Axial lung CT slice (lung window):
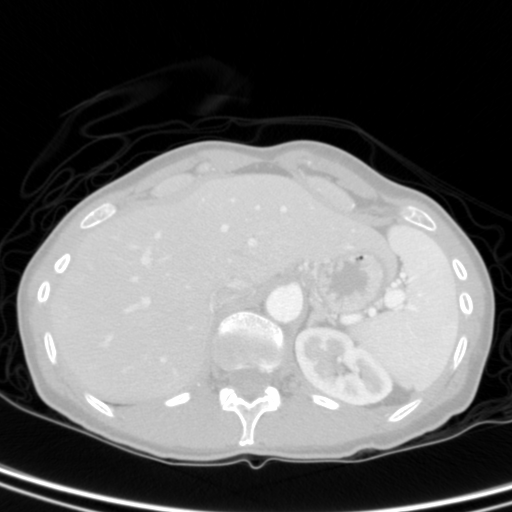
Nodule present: no